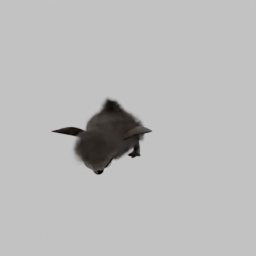
Label: animals